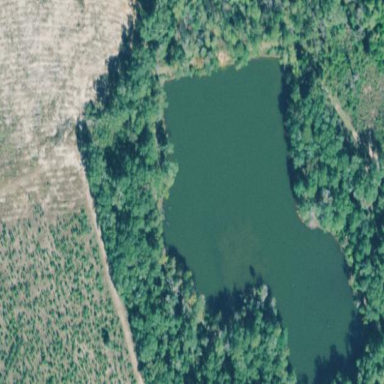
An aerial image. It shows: Beautiful lake surrounded by nature.